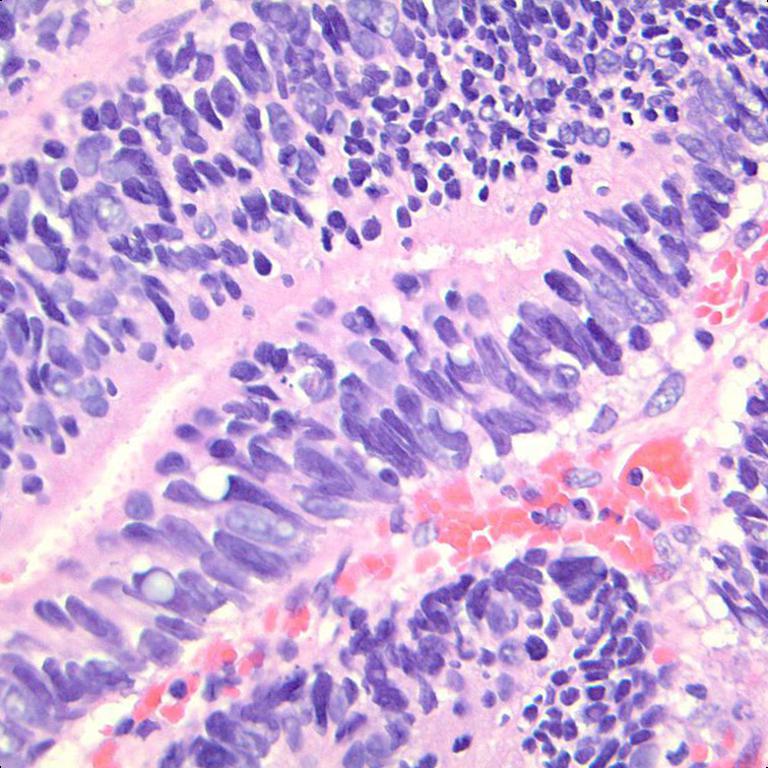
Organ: colon
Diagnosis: adenocarcinomas